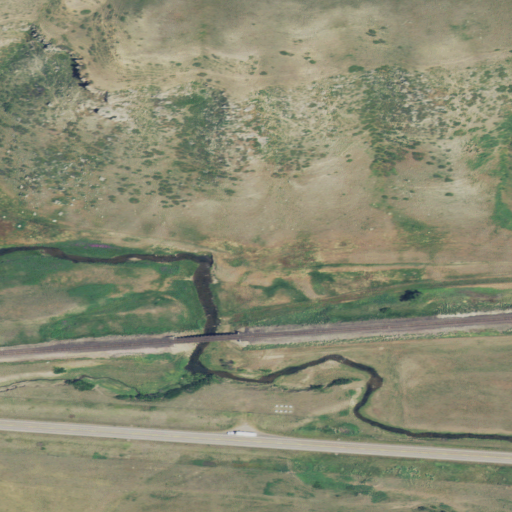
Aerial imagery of valley in Montana named Never Sweat Coulee containing shrub, grassland, low intensity development, herbaceous wetlands, open development, and woody wetlands